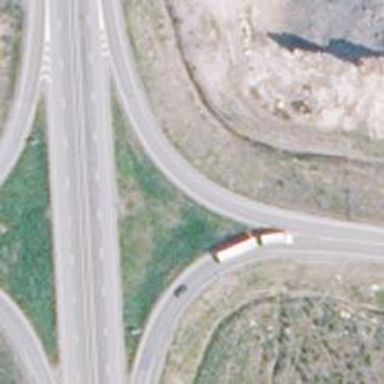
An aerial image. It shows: Tertiary trunk_link highway.